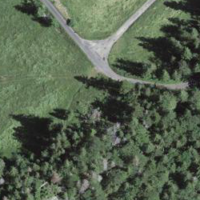
EUNIS habitat code: 43
Species observed at this site:
Erinus alpinus